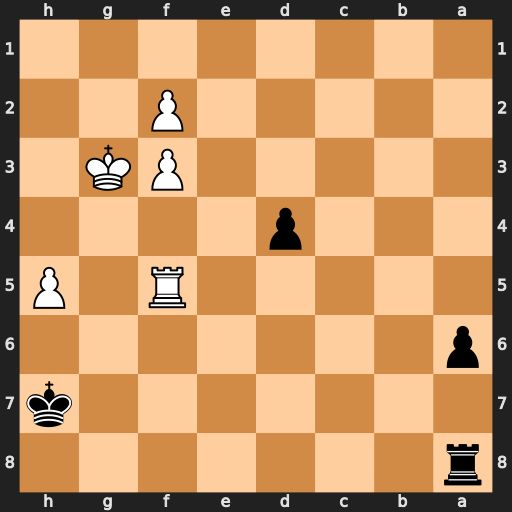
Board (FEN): r7/7k/p7/5R1P/3p4/5PK1/5P2/8
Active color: b
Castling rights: -
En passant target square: -
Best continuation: Rd8 Rc5 d3